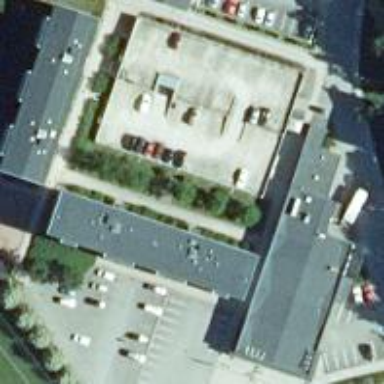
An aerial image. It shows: Multi-storey parking building.